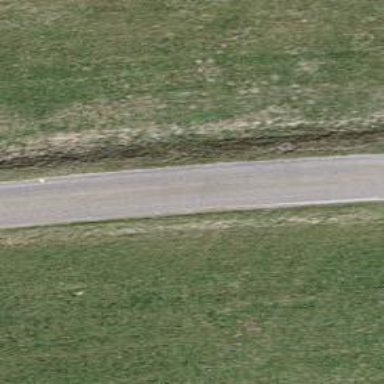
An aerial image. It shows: Unclassified road.